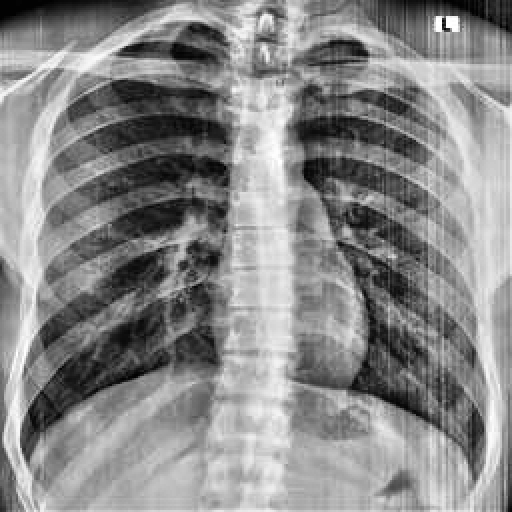
Finding: NORMAL